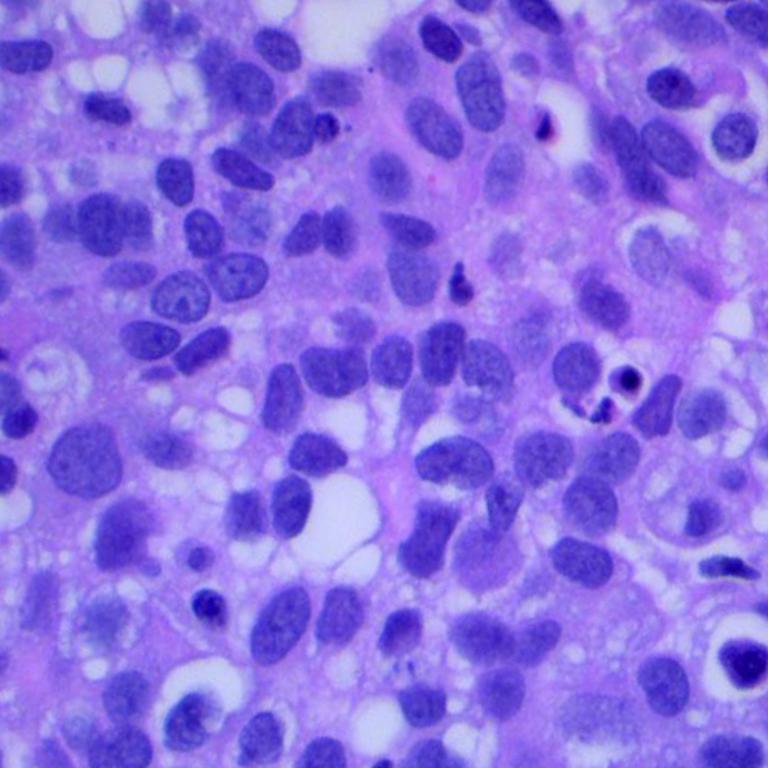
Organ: lung
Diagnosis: squamous carcinomas